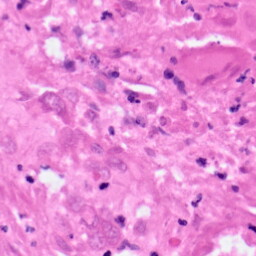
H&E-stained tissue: Pancreatic